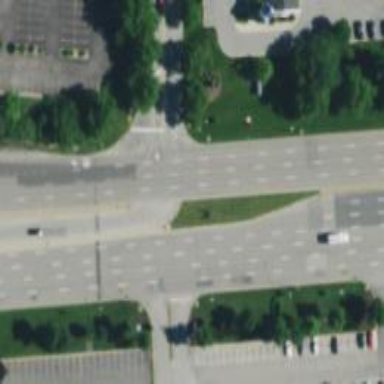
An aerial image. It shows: Primary link highway with asphalt surface.